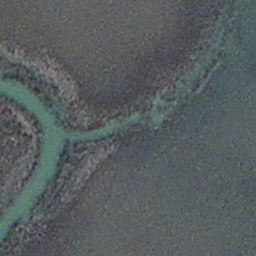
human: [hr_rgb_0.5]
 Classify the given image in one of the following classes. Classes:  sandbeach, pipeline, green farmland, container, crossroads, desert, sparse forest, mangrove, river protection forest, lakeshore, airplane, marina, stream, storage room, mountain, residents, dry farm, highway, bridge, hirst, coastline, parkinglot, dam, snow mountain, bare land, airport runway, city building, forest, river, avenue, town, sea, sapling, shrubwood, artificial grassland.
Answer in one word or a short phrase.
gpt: stream